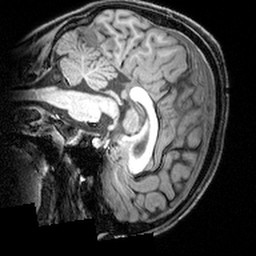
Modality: T1w
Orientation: sagittal
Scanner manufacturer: siemens
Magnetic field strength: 3 T
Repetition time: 1.9 s
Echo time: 0.00397 s